Question: I developed a chat application (Android platform, native Android development) using asmack library. Also I have a task to create from the application group in openfire server. I don't know how to do it.
And also additional question: is it possible or not?

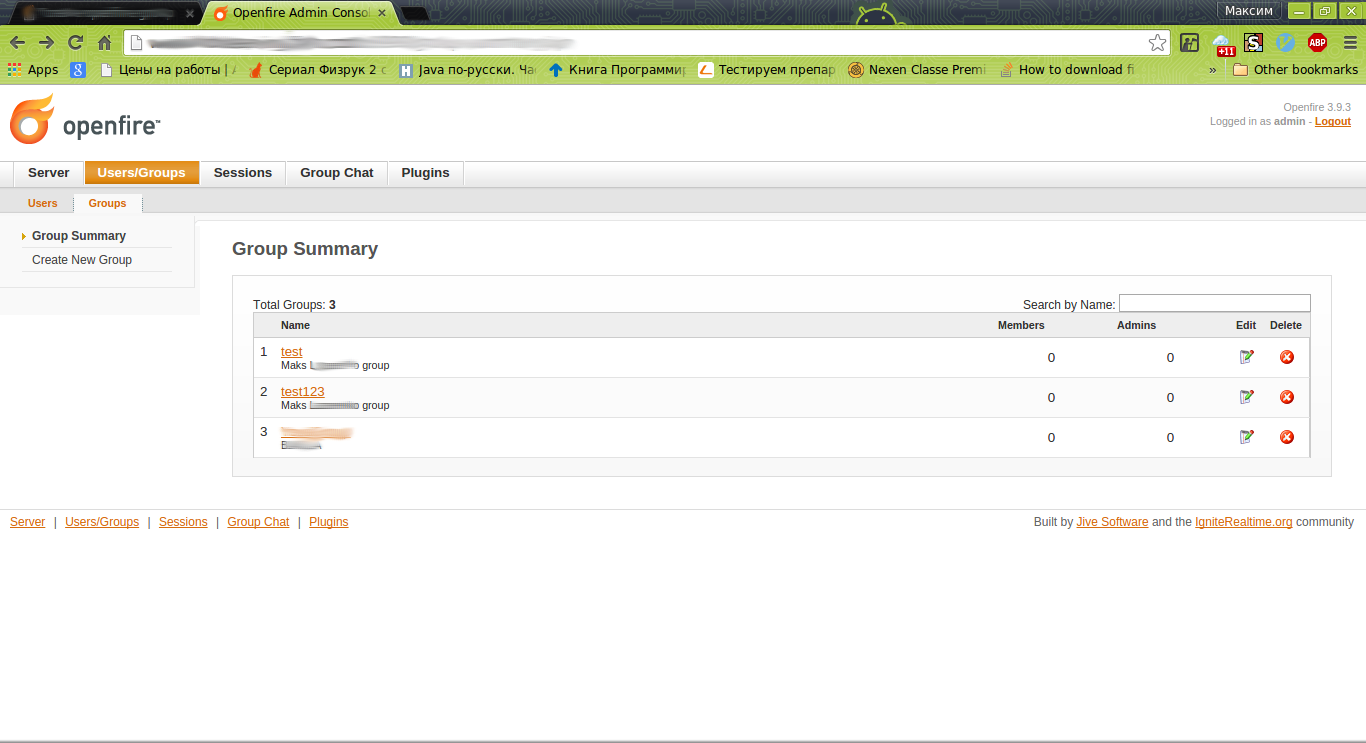
Answer: You could use the Openfire REST API plugin, which allow you to create new groups over REST/HTTP e.g. from your application.
Look here: <URL>